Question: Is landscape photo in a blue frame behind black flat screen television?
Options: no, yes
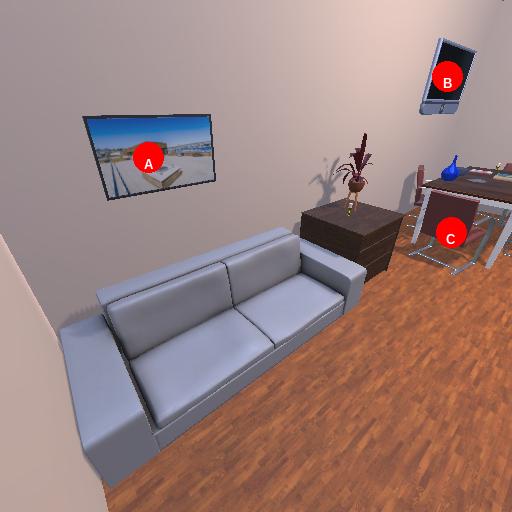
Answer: no